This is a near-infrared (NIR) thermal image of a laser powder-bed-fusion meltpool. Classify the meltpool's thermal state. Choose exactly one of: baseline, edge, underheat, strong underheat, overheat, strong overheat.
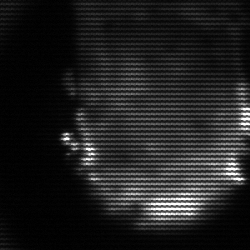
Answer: baseline